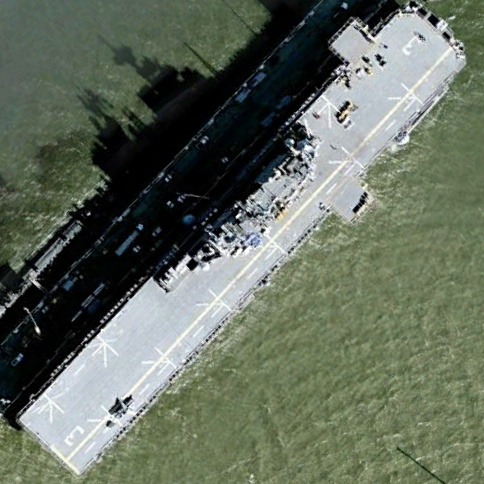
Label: Wasp-class_assault_ship